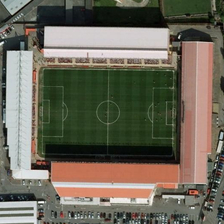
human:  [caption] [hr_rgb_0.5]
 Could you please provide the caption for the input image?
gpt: there is a football field enclosed by stands is surrounded by rows of automobiles .

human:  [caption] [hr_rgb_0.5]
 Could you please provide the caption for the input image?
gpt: there is a football field enclosed by stands is surrounded by rows of automobiles .

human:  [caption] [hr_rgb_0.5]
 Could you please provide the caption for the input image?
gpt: there is a football field enclosed by bleachers is surrounded by rows of automobiles .

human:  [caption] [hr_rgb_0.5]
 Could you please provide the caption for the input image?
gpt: it is a soccer field where guys are playing soccer surrounded by rows of cars .

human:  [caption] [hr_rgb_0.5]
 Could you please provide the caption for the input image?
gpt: several buildings and a parking lot are near a stadium with a football field in it .